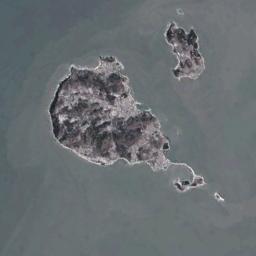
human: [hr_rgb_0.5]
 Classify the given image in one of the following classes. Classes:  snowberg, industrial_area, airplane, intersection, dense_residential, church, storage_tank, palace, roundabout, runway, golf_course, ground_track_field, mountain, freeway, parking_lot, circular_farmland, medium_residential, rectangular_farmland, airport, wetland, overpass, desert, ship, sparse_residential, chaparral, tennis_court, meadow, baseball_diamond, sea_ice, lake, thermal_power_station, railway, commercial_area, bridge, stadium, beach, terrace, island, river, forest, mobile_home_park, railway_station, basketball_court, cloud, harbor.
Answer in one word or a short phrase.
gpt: island